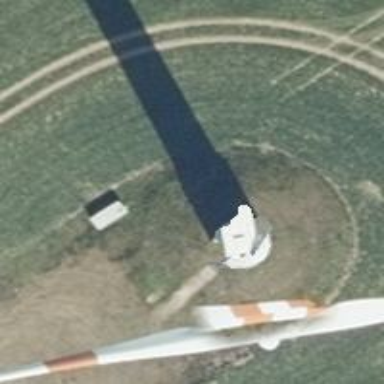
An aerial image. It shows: Wind generator using wind turbines of horizontal axis.